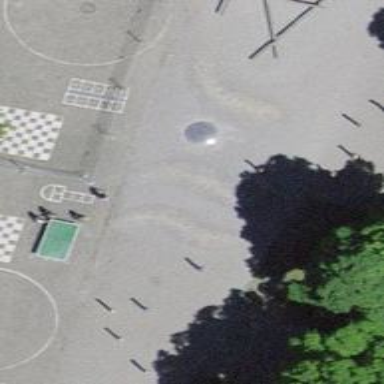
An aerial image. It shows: Playground with roundabout.